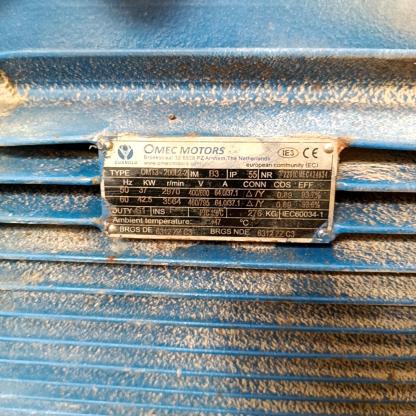
Klasa: tabliczka-znamionowa